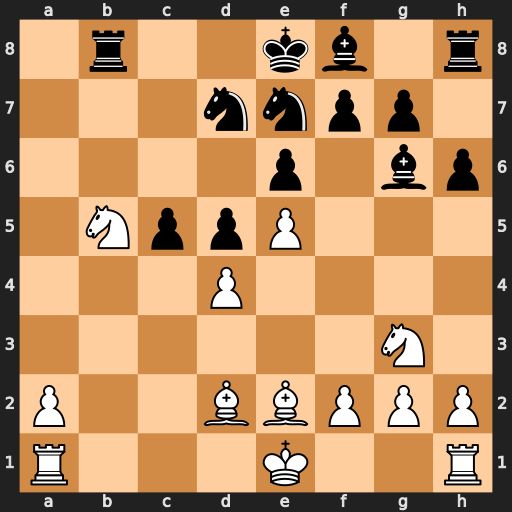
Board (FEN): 1r2kb1r/3nnpp1/4p1bp/1NppP3/3P4/6N1/P2BBPPP/R3K2R
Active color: w
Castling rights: KQk
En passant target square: -
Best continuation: Nd6+ Kd8 Ba5+